Question: I am currently using HDI Membership provider and the design looks as shown below:

Now I am trying to create a new user and insert those values into the database as shown below:
'''
Try
Dim connectionString As String = "Data Source=.\sqlexpress;Initial Catalog=HDIMembershipProvider;Integrated Security=True"
Using cn As New SqlConnection(connectionString)
cn.Open()
Dim cmd As New SqlCommand()
cmd.CommandText = "INSERT INTO Users VALUES(@Username,@Password,@Email,@PasswordQuestion,@PasswordAnswer)"
Dim param1 As New SqlParameter()
param1.ParameterName = "@Username"
param1.Value = txtUsername.Text.Trim()
cmd.Parameters.Add(param1)
Dim param2 As New SqlParameter()
param2.ParameterName = "@Password"
param2.Value = txtPassword.Text.Trim()
cmd.Parameters.Add(param2)
Dim param3 As New SqlParameter()
param3.ParameterName = "@Email"
param3.Value = txtEmail.Text.Trim()
cmd.Parameters.Add(param3)
Dim param4 As New SqlParameter()
param4.ParameterName = "@PasswordQuestion"
param4.Value = txtSecurityQuestion.Text.Trim()
cmd.Parameters.Add(param4)
Dim param5 As New SqlParameter()
param5.ParameterName = "@PasswordAnswer"
param5.Value = txtSecurityAnswer.Text.Trim()
cmd.Parameters.Add(param5)
cmd.Connection = cn
cmd.ExecuteNonQuery()
cn.Close()
End Using
Successlbl.show
Successlbl.show.Text = "Regisration Success."
Catch
Errolbl.Show()
Errolbl.Text = "Your account was not created.Please try again."
End Try
'''
Now the problem is the data is not inserting to the database. I would like to know If anyone can point me where I'm going wrong?
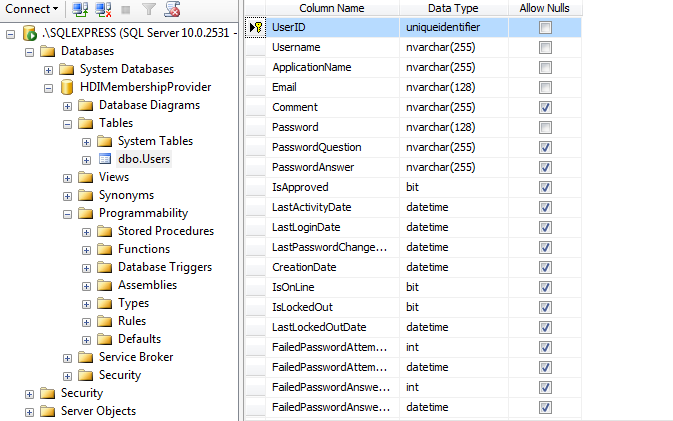
Answer: Your insert statement is incorrect - since you are not specifying any field names you should be supplying values for columns.
The fix is to supply the names of the columns you are insert into.
The screenshot also shows that there is a required 'ApplicationName' column, so unless it has a 'DEFAULT' defined, you will need to supply that as well.
Assuming you have a 'DEFAULT' defined on 'ApplicationName':
'''
cmd.CommandText = "INSERT INTO Users ( Username, Password, Email, PasswordQuestion, PasswordAnswer) VALUES(@Username,@Password,@Email,@PasswordQuestion,@PasswordAnswer)"
'''